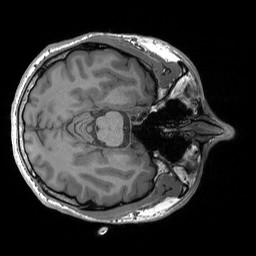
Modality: T1w
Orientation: axial
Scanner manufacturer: siemens
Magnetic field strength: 3 T
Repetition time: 1.9 s
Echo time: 0.00252 s